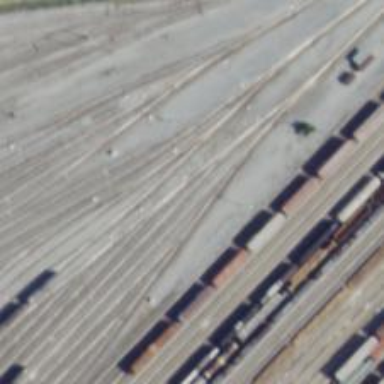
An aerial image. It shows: Railway yard in service.